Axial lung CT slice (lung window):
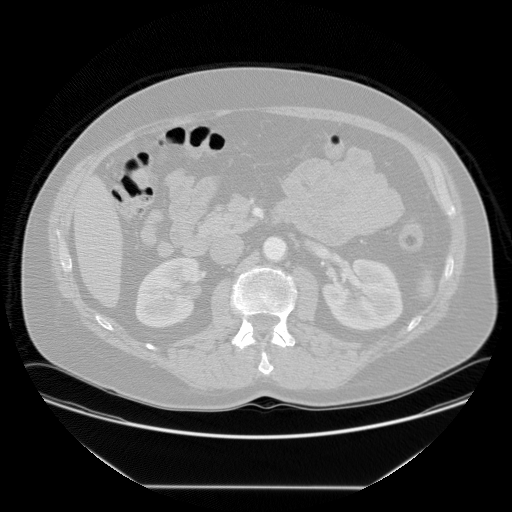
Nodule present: no